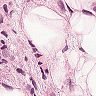
Metastatic tissue present: yes